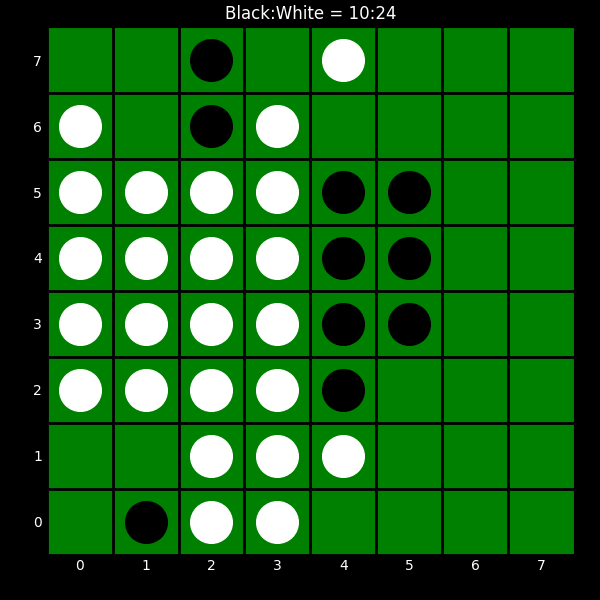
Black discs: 10
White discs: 24